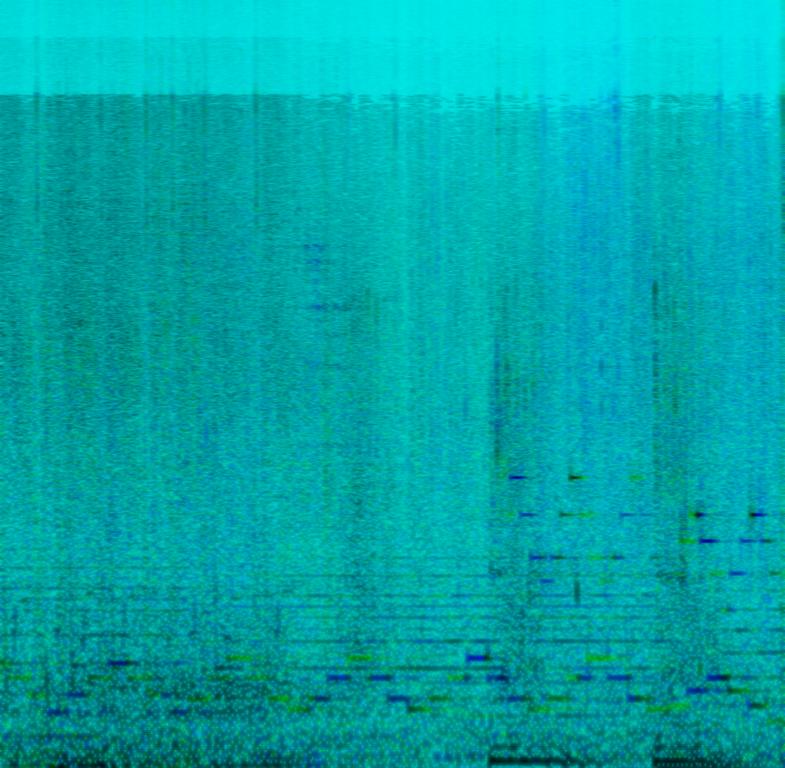
The two main elements in this clip are a futuristic sounding synth arpeggio melody being repeated. There's a laser gun sound effect being fired off repeatedly. There's also a low droning synth sound that's sustained throughout the clip. This clip could feature in a spacey video game.